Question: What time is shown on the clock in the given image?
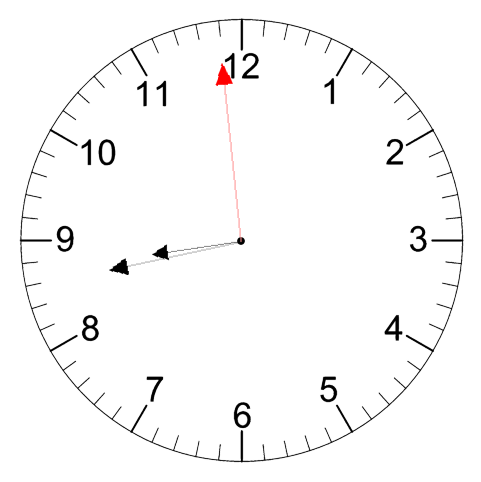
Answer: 08:42:59